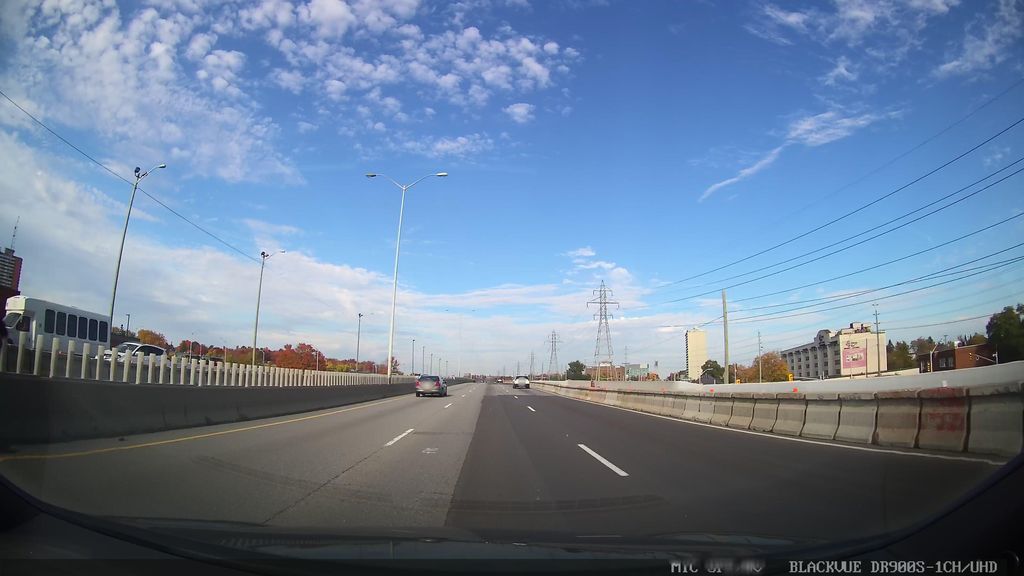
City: ottawa-gatineau